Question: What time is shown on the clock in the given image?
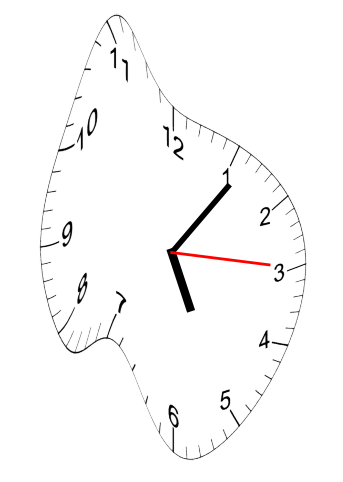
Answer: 05:06:15